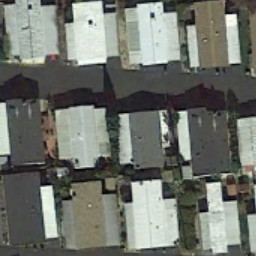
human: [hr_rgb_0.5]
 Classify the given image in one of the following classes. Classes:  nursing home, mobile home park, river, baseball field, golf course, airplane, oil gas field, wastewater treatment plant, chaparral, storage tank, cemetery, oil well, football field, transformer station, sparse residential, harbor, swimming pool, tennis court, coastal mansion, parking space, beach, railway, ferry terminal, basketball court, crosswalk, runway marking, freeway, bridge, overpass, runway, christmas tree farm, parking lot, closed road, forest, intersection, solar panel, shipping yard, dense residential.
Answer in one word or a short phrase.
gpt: mobile home park